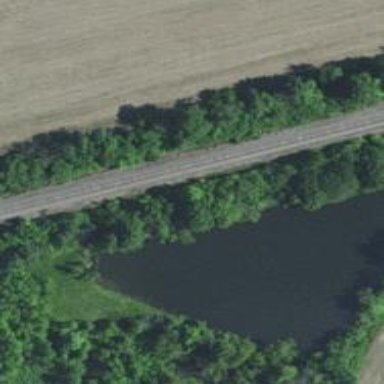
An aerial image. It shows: Railway track.